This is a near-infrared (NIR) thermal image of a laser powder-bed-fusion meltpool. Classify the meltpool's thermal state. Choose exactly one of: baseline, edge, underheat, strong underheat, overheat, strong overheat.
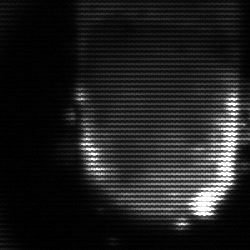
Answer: baseline